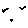
Label: bird